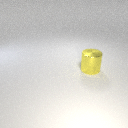
large yellow metal cylinder